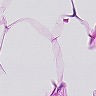
Metastatic tissue present: no